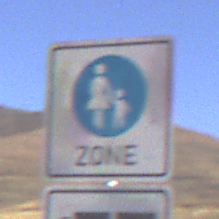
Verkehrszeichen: BeginnFussgaengerzone
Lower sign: MehrspurigeFahrzeugeFrei4
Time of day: MorningAfternoon
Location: Outdoor (Nature)
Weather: Clear
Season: NotSpecified
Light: Natural